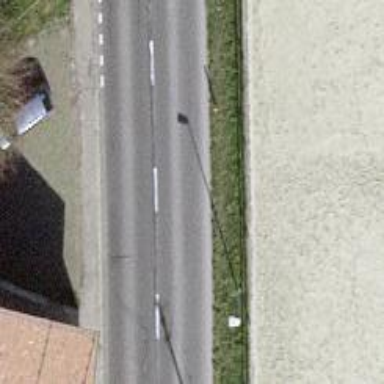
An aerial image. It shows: Secondary road with asphalt surface.